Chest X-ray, AP view. Patient: 67 years old, sex F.
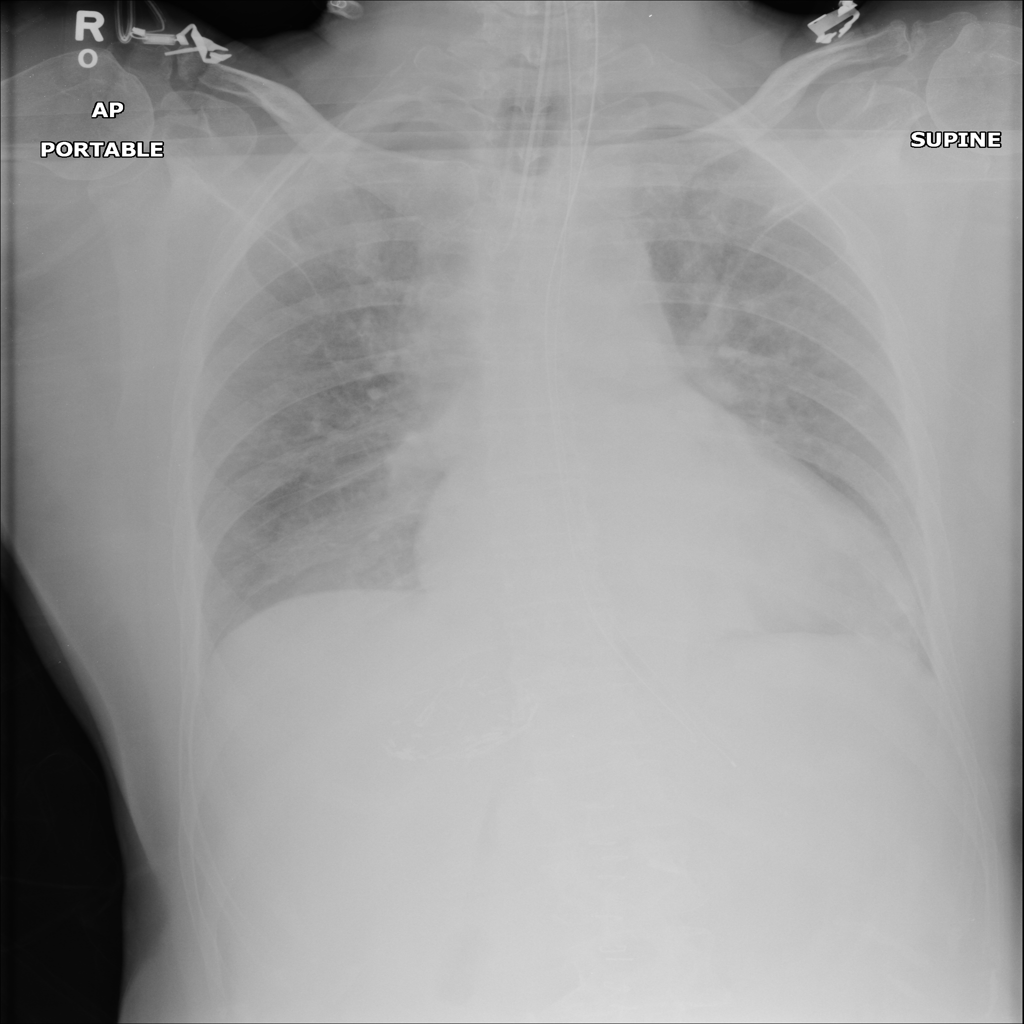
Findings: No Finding